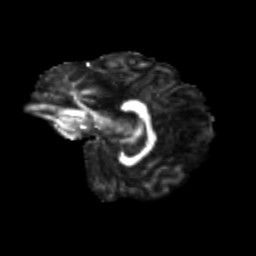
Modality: FA
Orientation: sagittal
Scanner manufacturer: siemens
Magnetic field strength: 3 T
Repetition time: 9.2 s
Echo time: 0.084 s